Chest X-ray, PA view. Patient: 60 years old, sex F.
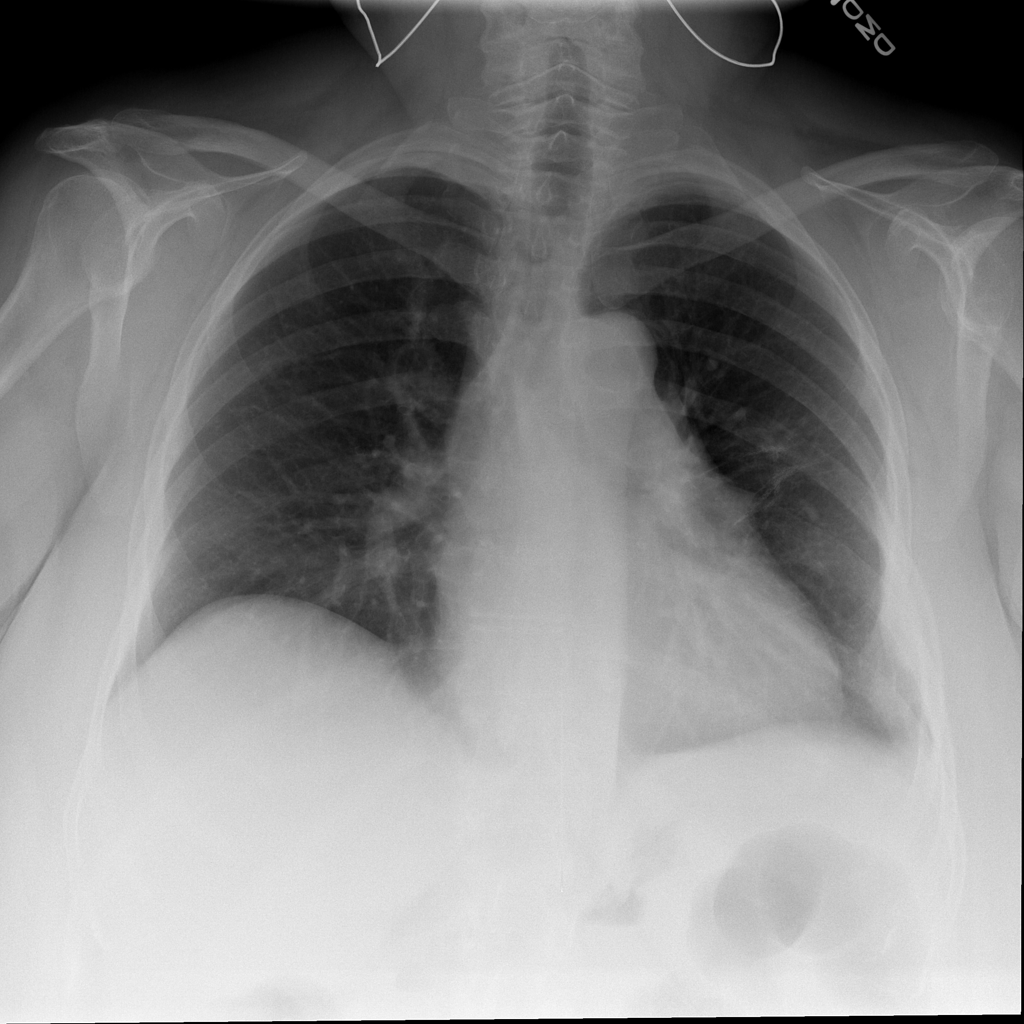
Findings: Cardiomegaly, Pleural_Thickening